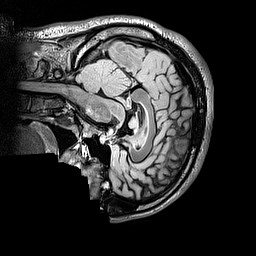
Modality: FLAIR
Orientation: sagittal
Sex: male
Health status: ill
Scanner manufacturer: siemens
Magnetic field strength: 3 T
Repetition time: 5 s
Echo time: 0.388 s